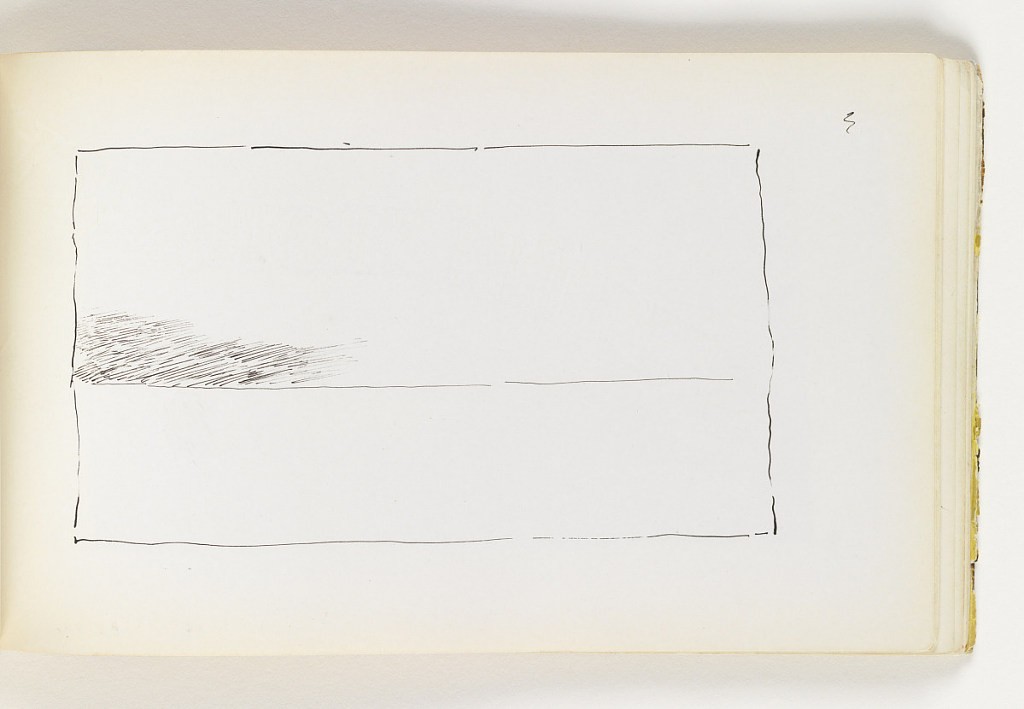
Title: Sketch of Horizon for Seascape
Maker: William Trost Richards, American, 1833–1905
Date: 1890–1900
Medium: Pen and black ink on off-white wove paper
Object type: Sketchbook folio
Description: Box with horizon line, small beginnings of sky detain at left horizon, unfinished.